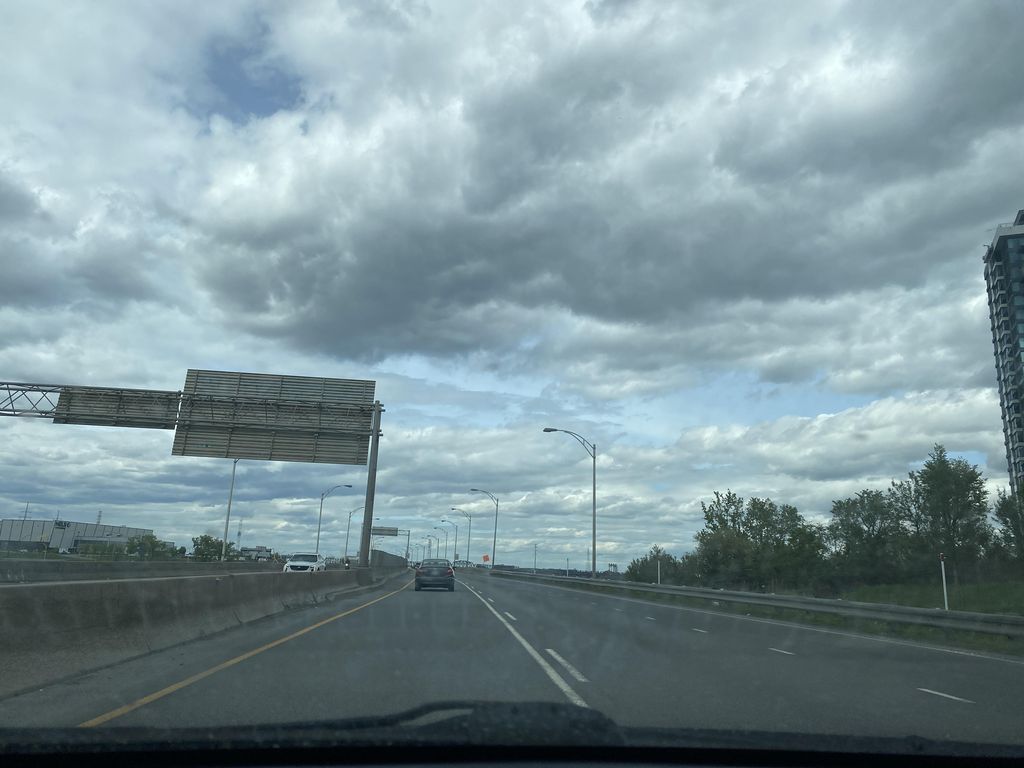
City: montreal